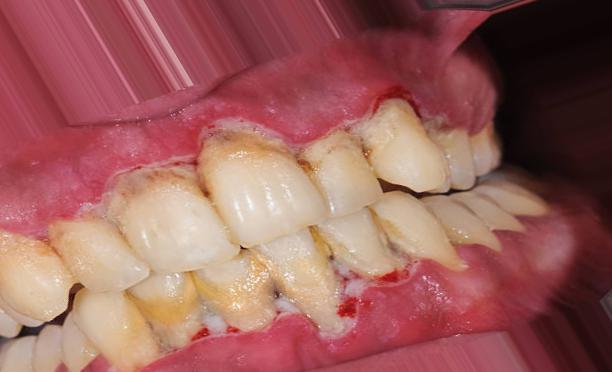
Condition: Tooth Discoloration